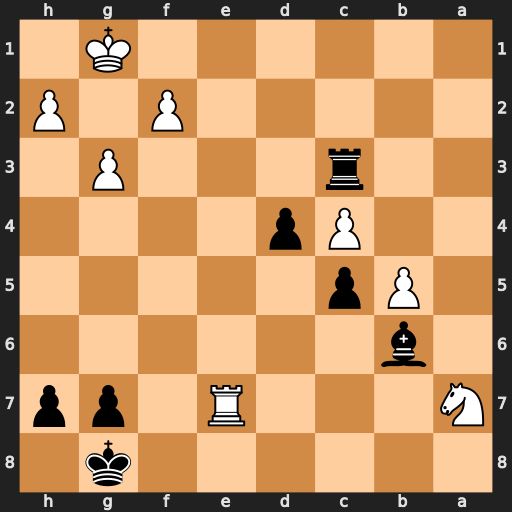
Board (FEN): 6k1/N3R1pp/1b6/1Pp5/2Pp4/2r3P1/5P1P/6K1
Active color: b
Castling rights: -
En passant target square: -
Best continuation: d3 Nc8 d2